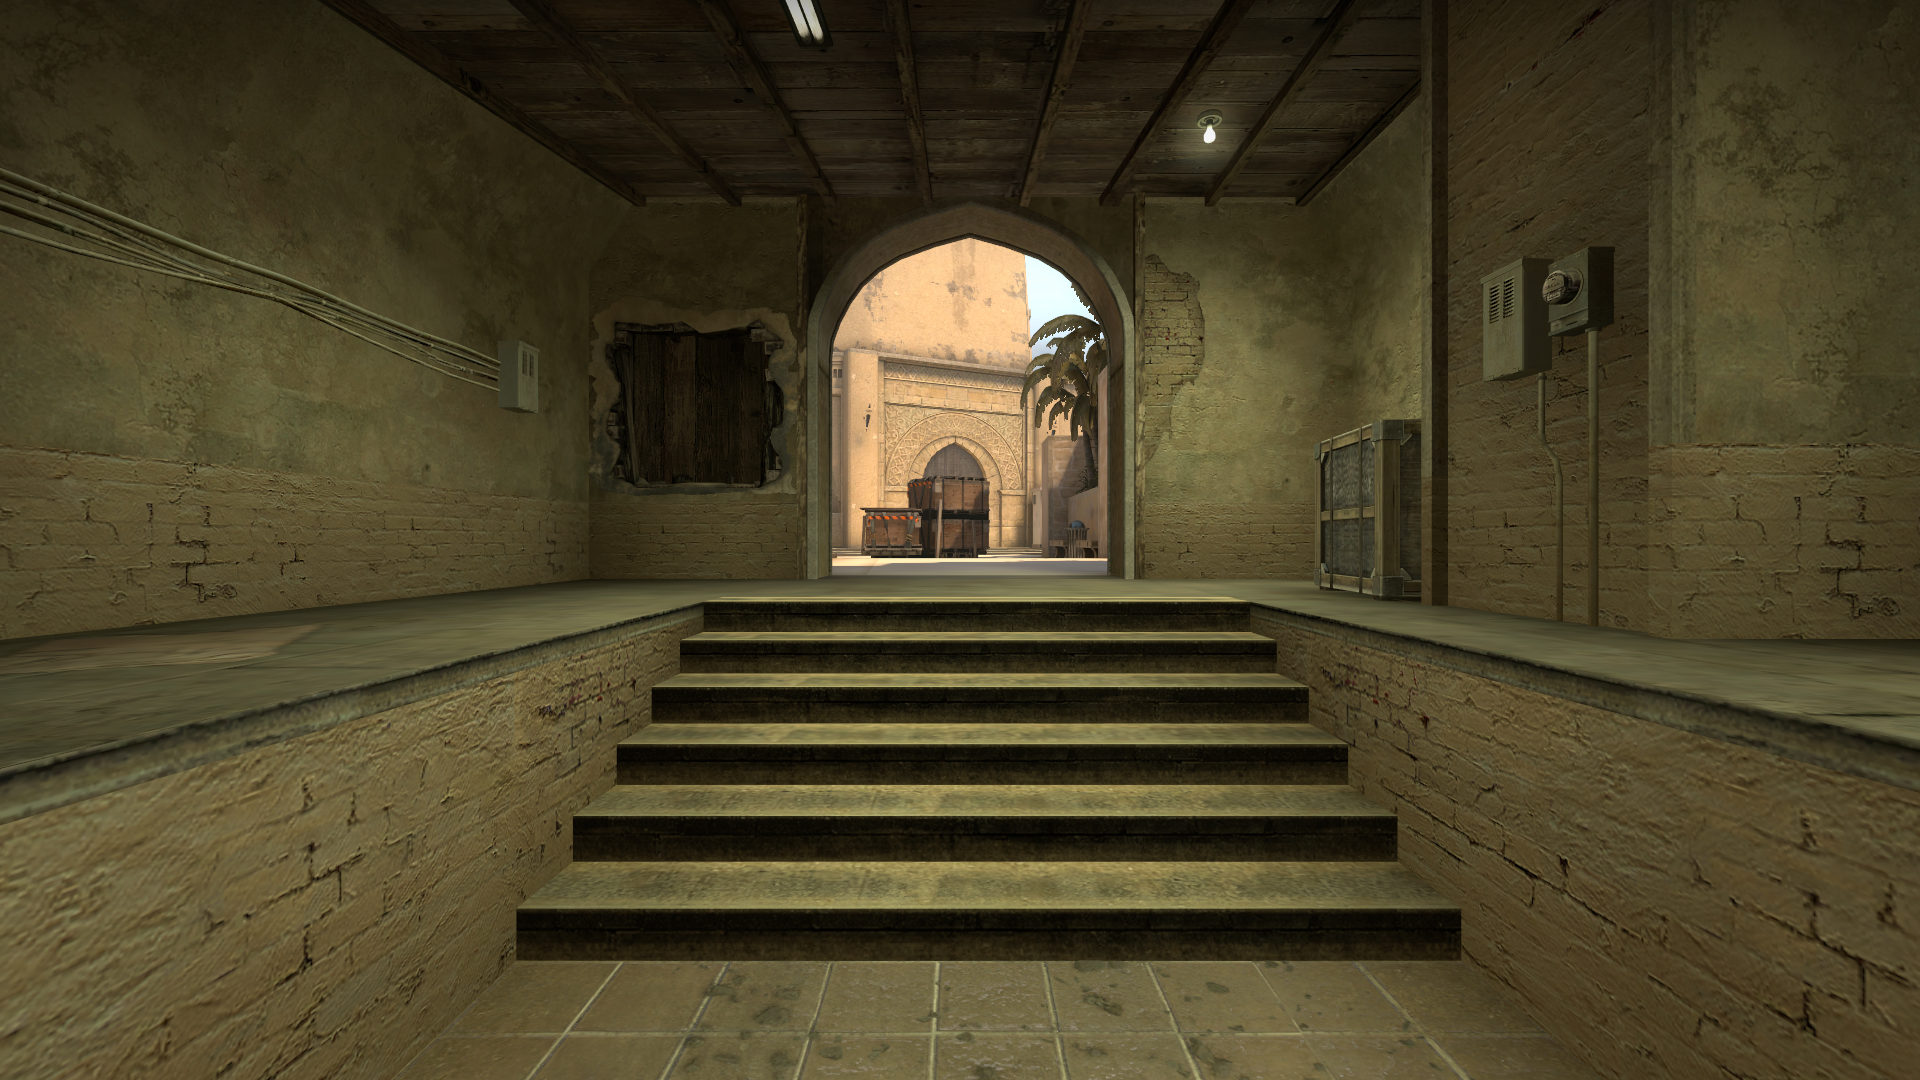
Map: de_mirage